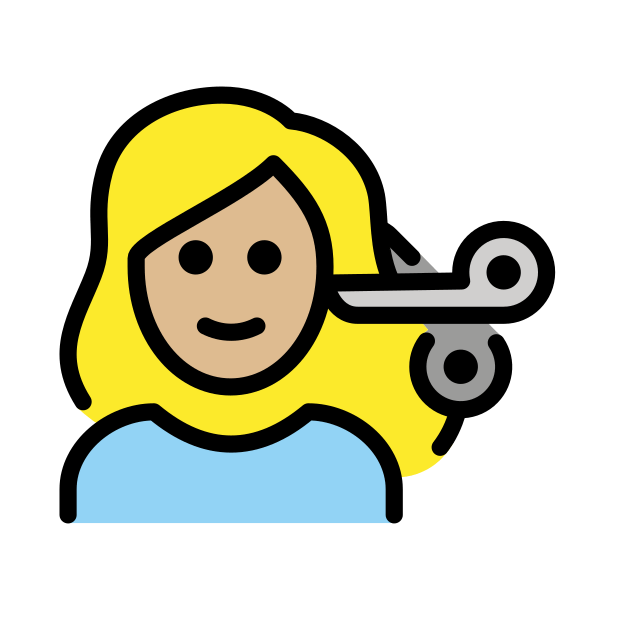
woman getting haircut: medium-light skin tone